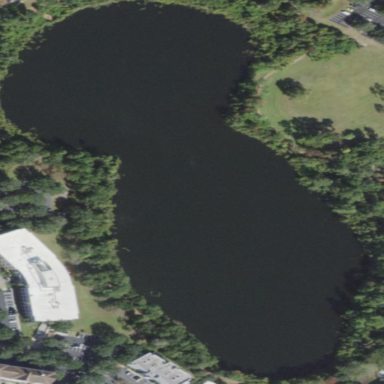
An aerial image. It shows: Lake with natural water.